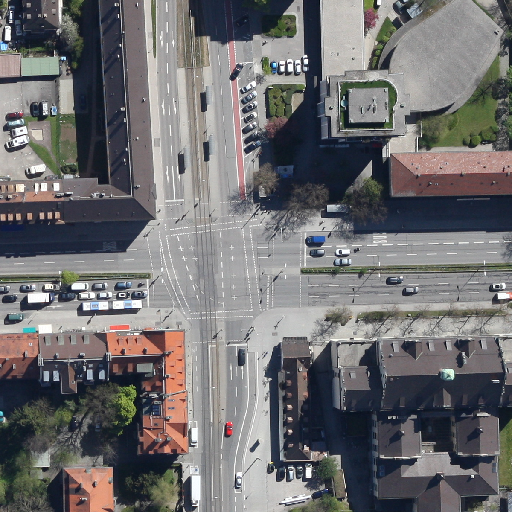
Referring expression: long truck